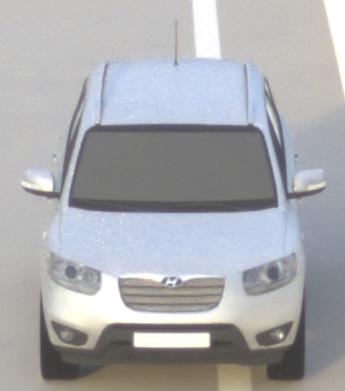
Make: Hyundai
Model: Santa Fe 2.4
Detailed model: Santa Fe (CM)
Model produced from: 2010/01
Model produced until: 2012/09
Doors: 5
Color: white
Road condition: dry road
Daytime: sunrise or sunset
Contrast: low contrast